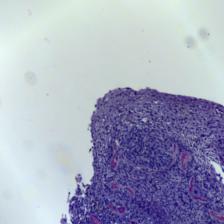
Diagnosis: OSCC